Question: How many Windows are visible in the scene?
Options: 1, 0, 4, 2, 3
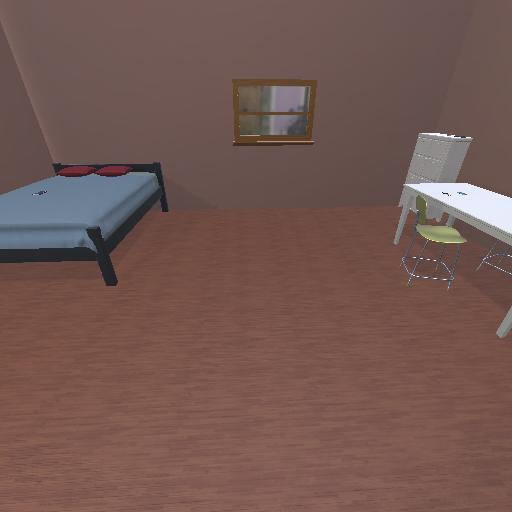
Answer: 1